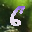
Label: 6